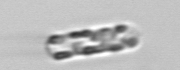
Label: Dactyliosolen_fragilissimus